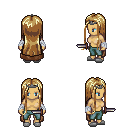
a pixel art fantasy rpg character, female body template, human, tanned skin, brown cape, teal pants, blonde extra-long hairstyle, iron tiara, white cloth bandages, white slippers, dagger, four views (front, back, left, right), 2x2 character sprite sheet, small pixel art, hard edges, no anti-aliasing